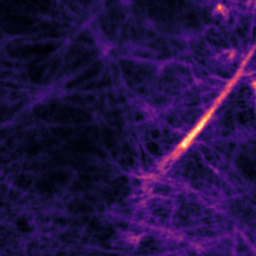
Label: Super-resolution F-actin image